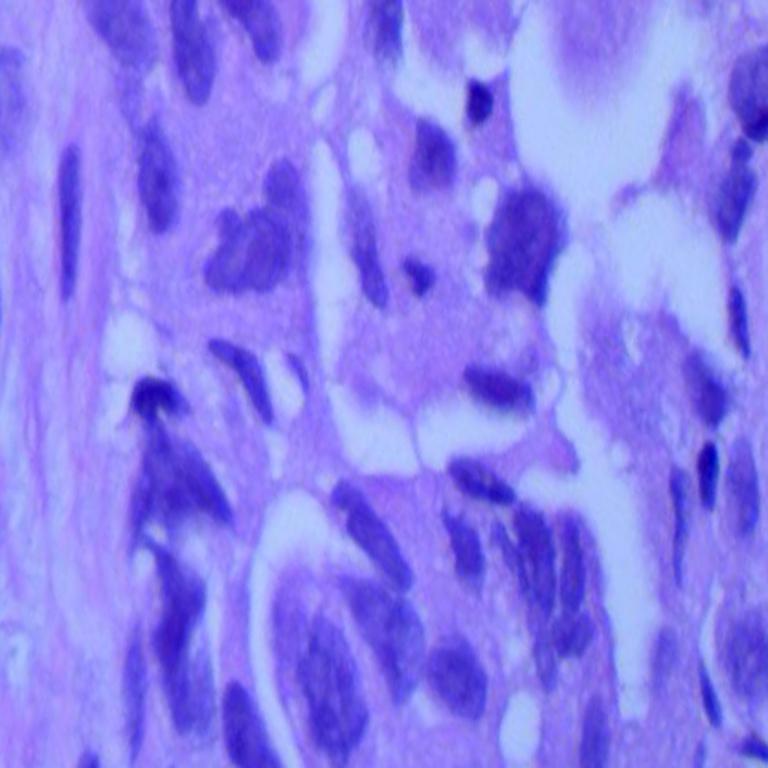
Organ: lung
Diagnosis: adenocarcinomas